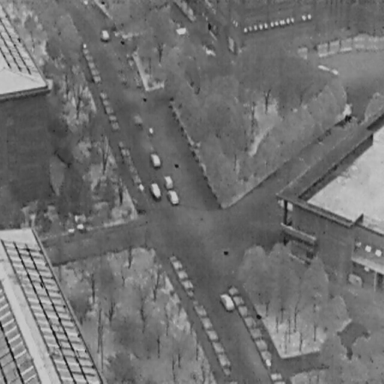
There are six Cars in the infrared image.